Question: Screenshot:

Where it shows "The sum of 2 + 1 + 3 + is 6", I want to get rid of that last "+" sign after 3, as it obviously doesn't look good to show. Does anyone have any idea how to get rid of it?
Thank you in advance!
'''
cout << "The sum of ";
for (i = 1; i <= InputLimit; i++) // This loop shows all user entered 'elements' of the array
cout << numbers[i] << " + ";
cout << " is " << sum << ". ";
'''
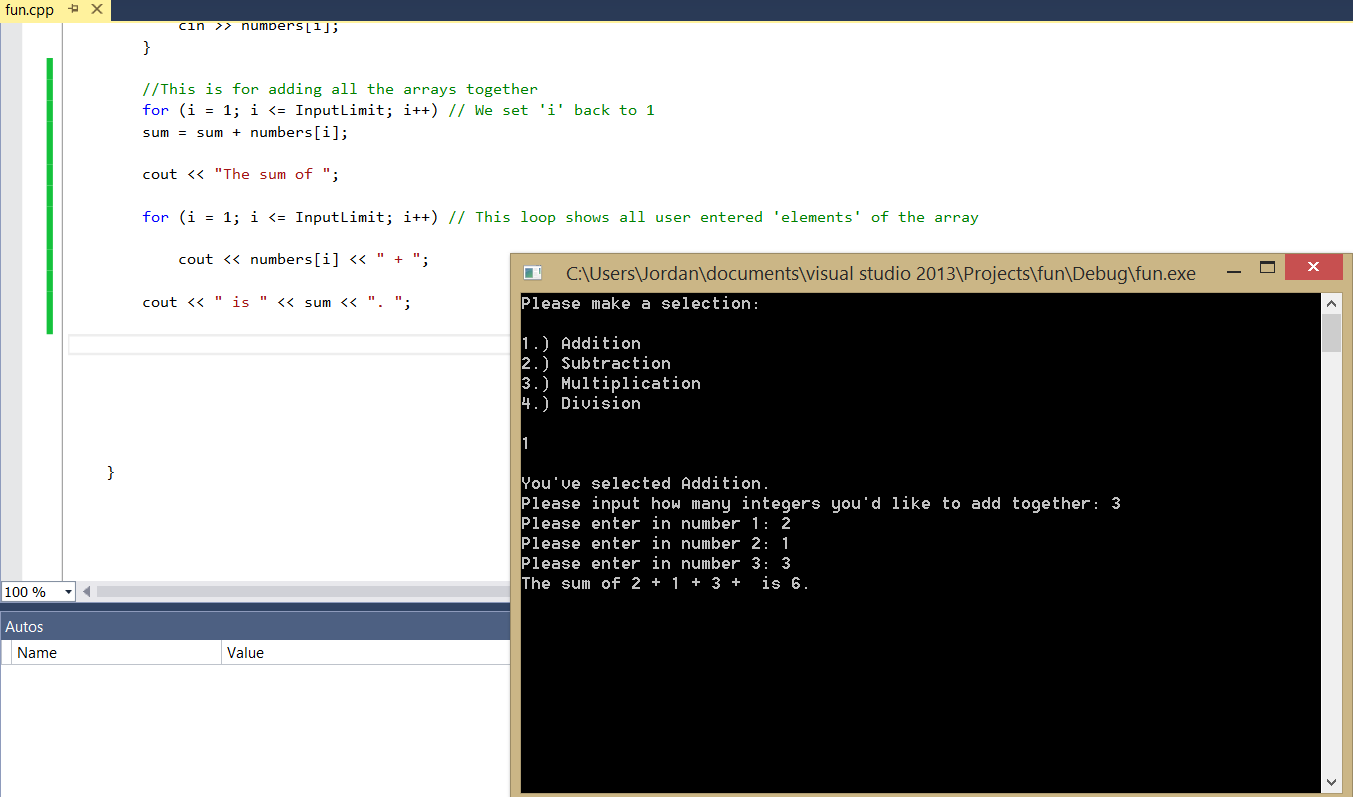
Answer: Just put a conditional:
'''
for (i = 0; i <= InputLimit; i++){ // This is just the loop to show the numbers with '+' or no.
if (i != InputLimit){
cout << numbers[i] << " + ";
}
else {
cout << numbers[i];
}
}
'''
I hope it works for you XD